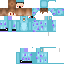
A male human skin with pale skin, wearing brown long hair dressed in a blue hoodie and black pants, featuring a closed mouth.